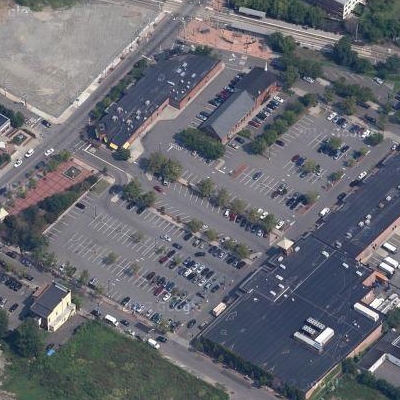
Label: gParking